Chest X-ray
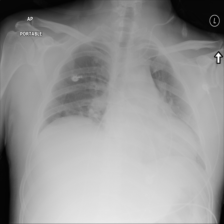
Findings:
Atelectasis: negative
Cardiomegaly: negative
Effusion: negative
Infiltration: positive
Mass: negative
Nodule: negative
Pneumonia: negative
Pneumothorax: negative
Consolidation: negative
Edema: negative
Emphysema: negative
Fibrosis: negative
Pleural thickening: negative
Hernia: negative